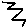
Label: zigzag